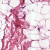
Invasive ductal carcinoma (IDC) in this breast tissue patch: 0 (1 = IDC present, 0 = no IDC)